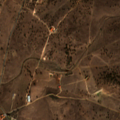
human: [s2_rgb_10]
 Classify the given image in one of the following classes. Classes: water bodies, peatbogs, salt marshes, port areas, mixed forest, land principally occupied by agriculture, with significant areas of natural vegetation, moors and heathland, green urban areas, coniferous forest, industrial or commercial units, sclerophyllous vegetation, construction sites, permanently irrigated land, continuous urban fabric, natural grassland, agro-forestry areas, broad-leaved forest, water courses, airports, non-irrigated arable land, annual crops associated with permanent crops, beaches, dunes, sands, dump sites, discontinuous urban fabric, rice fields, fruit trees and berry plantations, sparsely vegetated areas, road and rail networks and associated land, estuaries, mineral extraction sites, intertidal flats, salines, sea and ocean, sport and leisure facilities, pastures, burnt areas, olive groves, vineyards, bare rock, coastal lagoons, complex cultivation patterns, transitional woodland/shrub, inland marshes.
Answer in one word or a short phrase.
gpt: non-irrigated arable land, pastures, agro-forestry areas